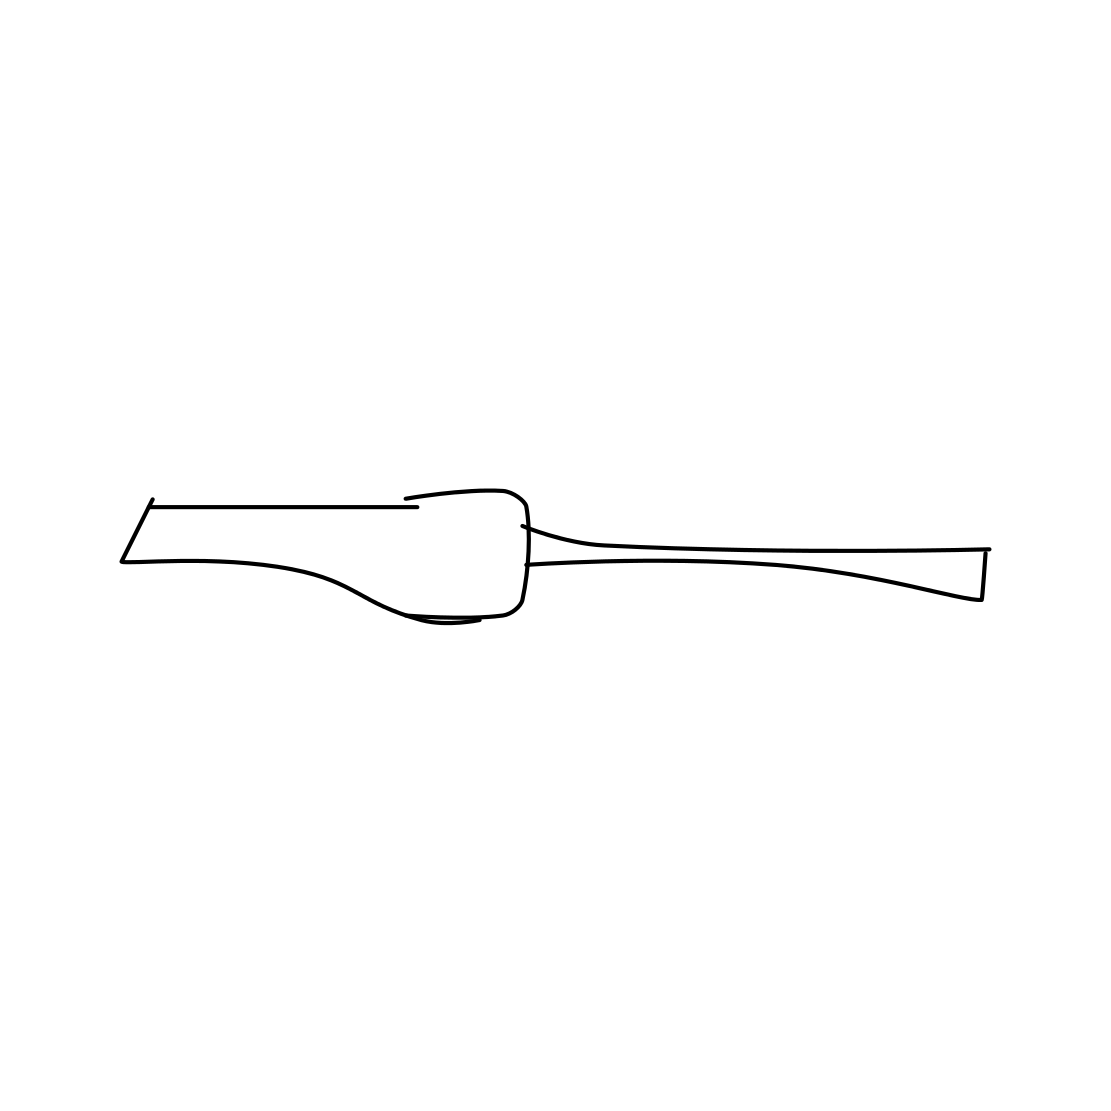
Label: screwdriver